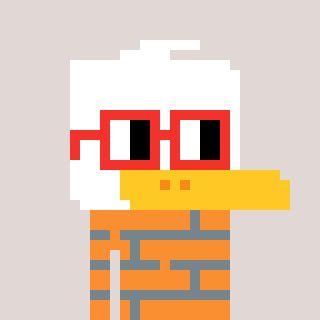
a pixel art character with square red glasses, a duck-shaped head and a orange-colored body on a warm background